Interaction volume radius: 5 \u00c5
Interaction volume height: 30 \u00c5
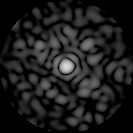
Disorder parameter: 0.8164